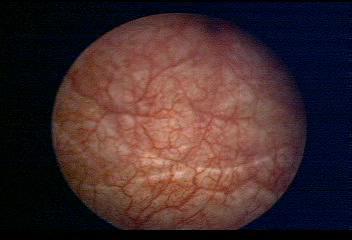
Modality: WLC
Class: Normal mucosa
Bladder cancer association: No